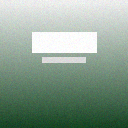
Screen state: on